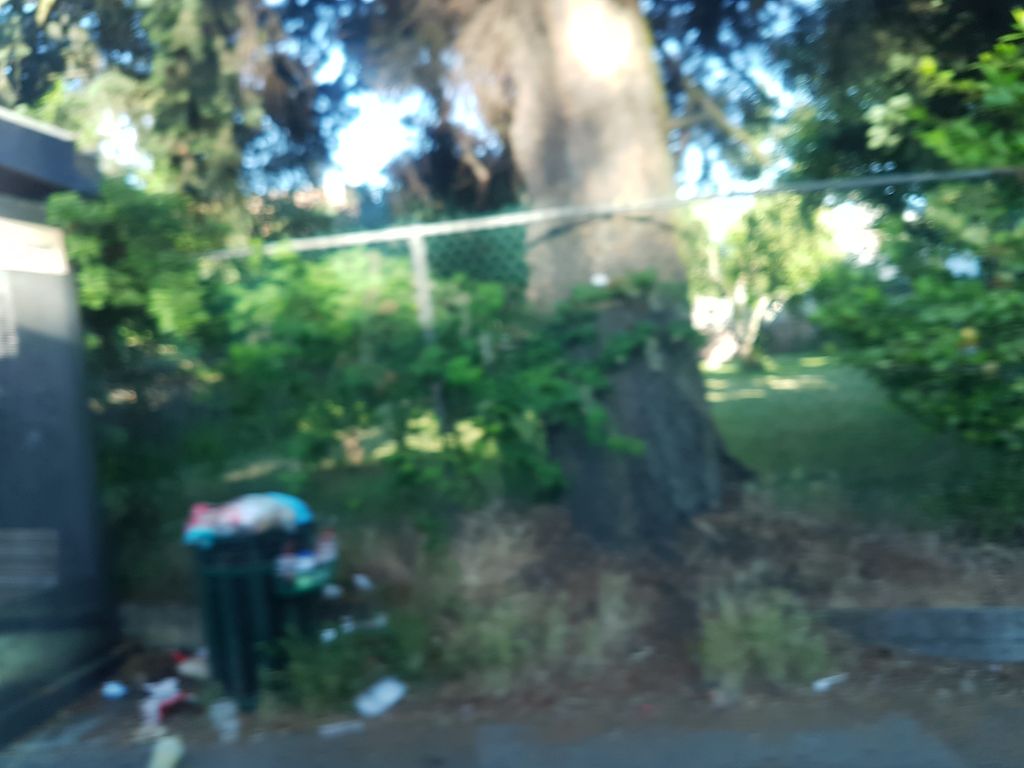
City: victoria